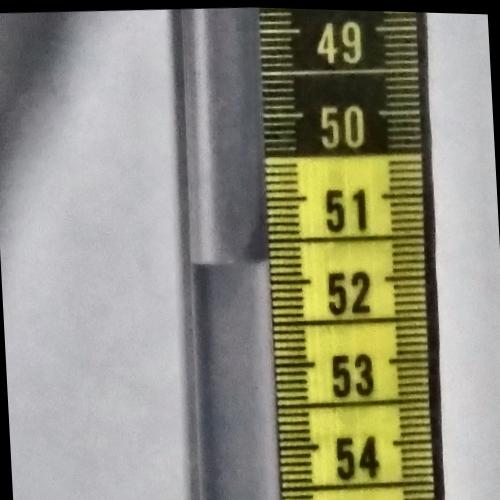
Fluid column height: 51.7 cm